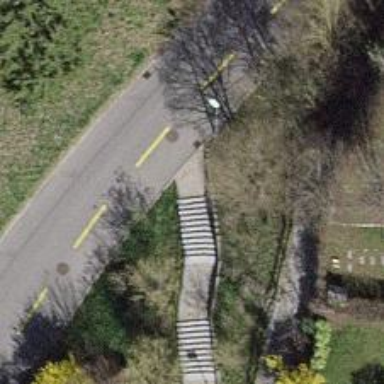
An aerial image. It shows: Set of steps on the road.